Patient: sex M, age 42
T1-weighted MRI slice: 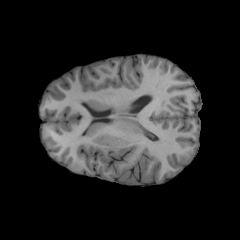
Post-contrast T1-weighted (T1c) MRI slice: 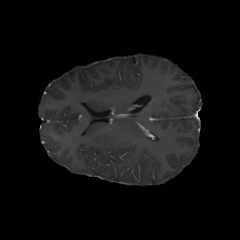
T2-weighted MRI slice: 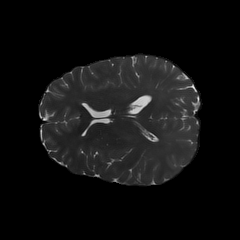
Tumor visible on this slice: no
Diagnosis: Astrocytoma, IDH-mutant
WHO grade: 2